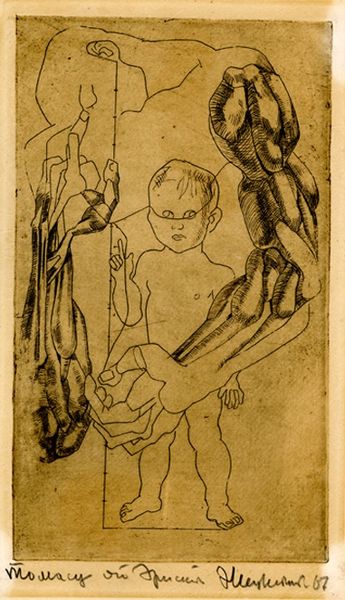
Titel: The Child, The Child
Künstler: Ernst Neizvestnyi (Neizvestny)
Standort: Amherst (Massachusetts, USA)
Institution: Mead Art Museum, Amherst College
Schlagwörter: arm, black, hair, modern, nose, old, yellow, print, brown, hand, man, nude, ear, head, boy, child, eyes, feet, drawing, paper, mouth, etching, line, sketch, pen, writing, abstract, ink, foot, thinking, pencil, eye, lines, finger, figure, shading, picasso, baby, pointing, druck, gesture, kid, little, muscle, text, anatomy, muscles, george, date, kind, emotion, grief, radierung, emotions, parent, childhood, groze, groz, gros, weird, distortion, 1987, biceps